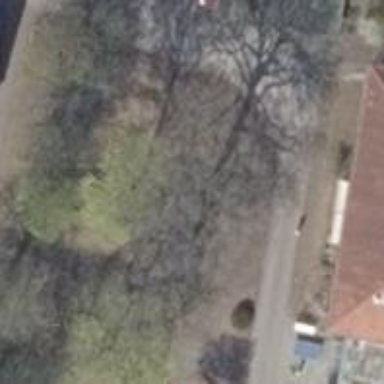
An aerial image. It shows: Semi-evergreen tree with broadleaved leaves.